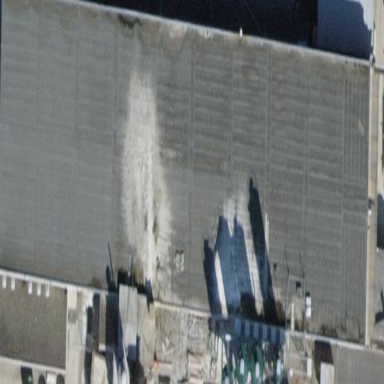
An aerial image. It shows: Industrial building.